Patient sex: M
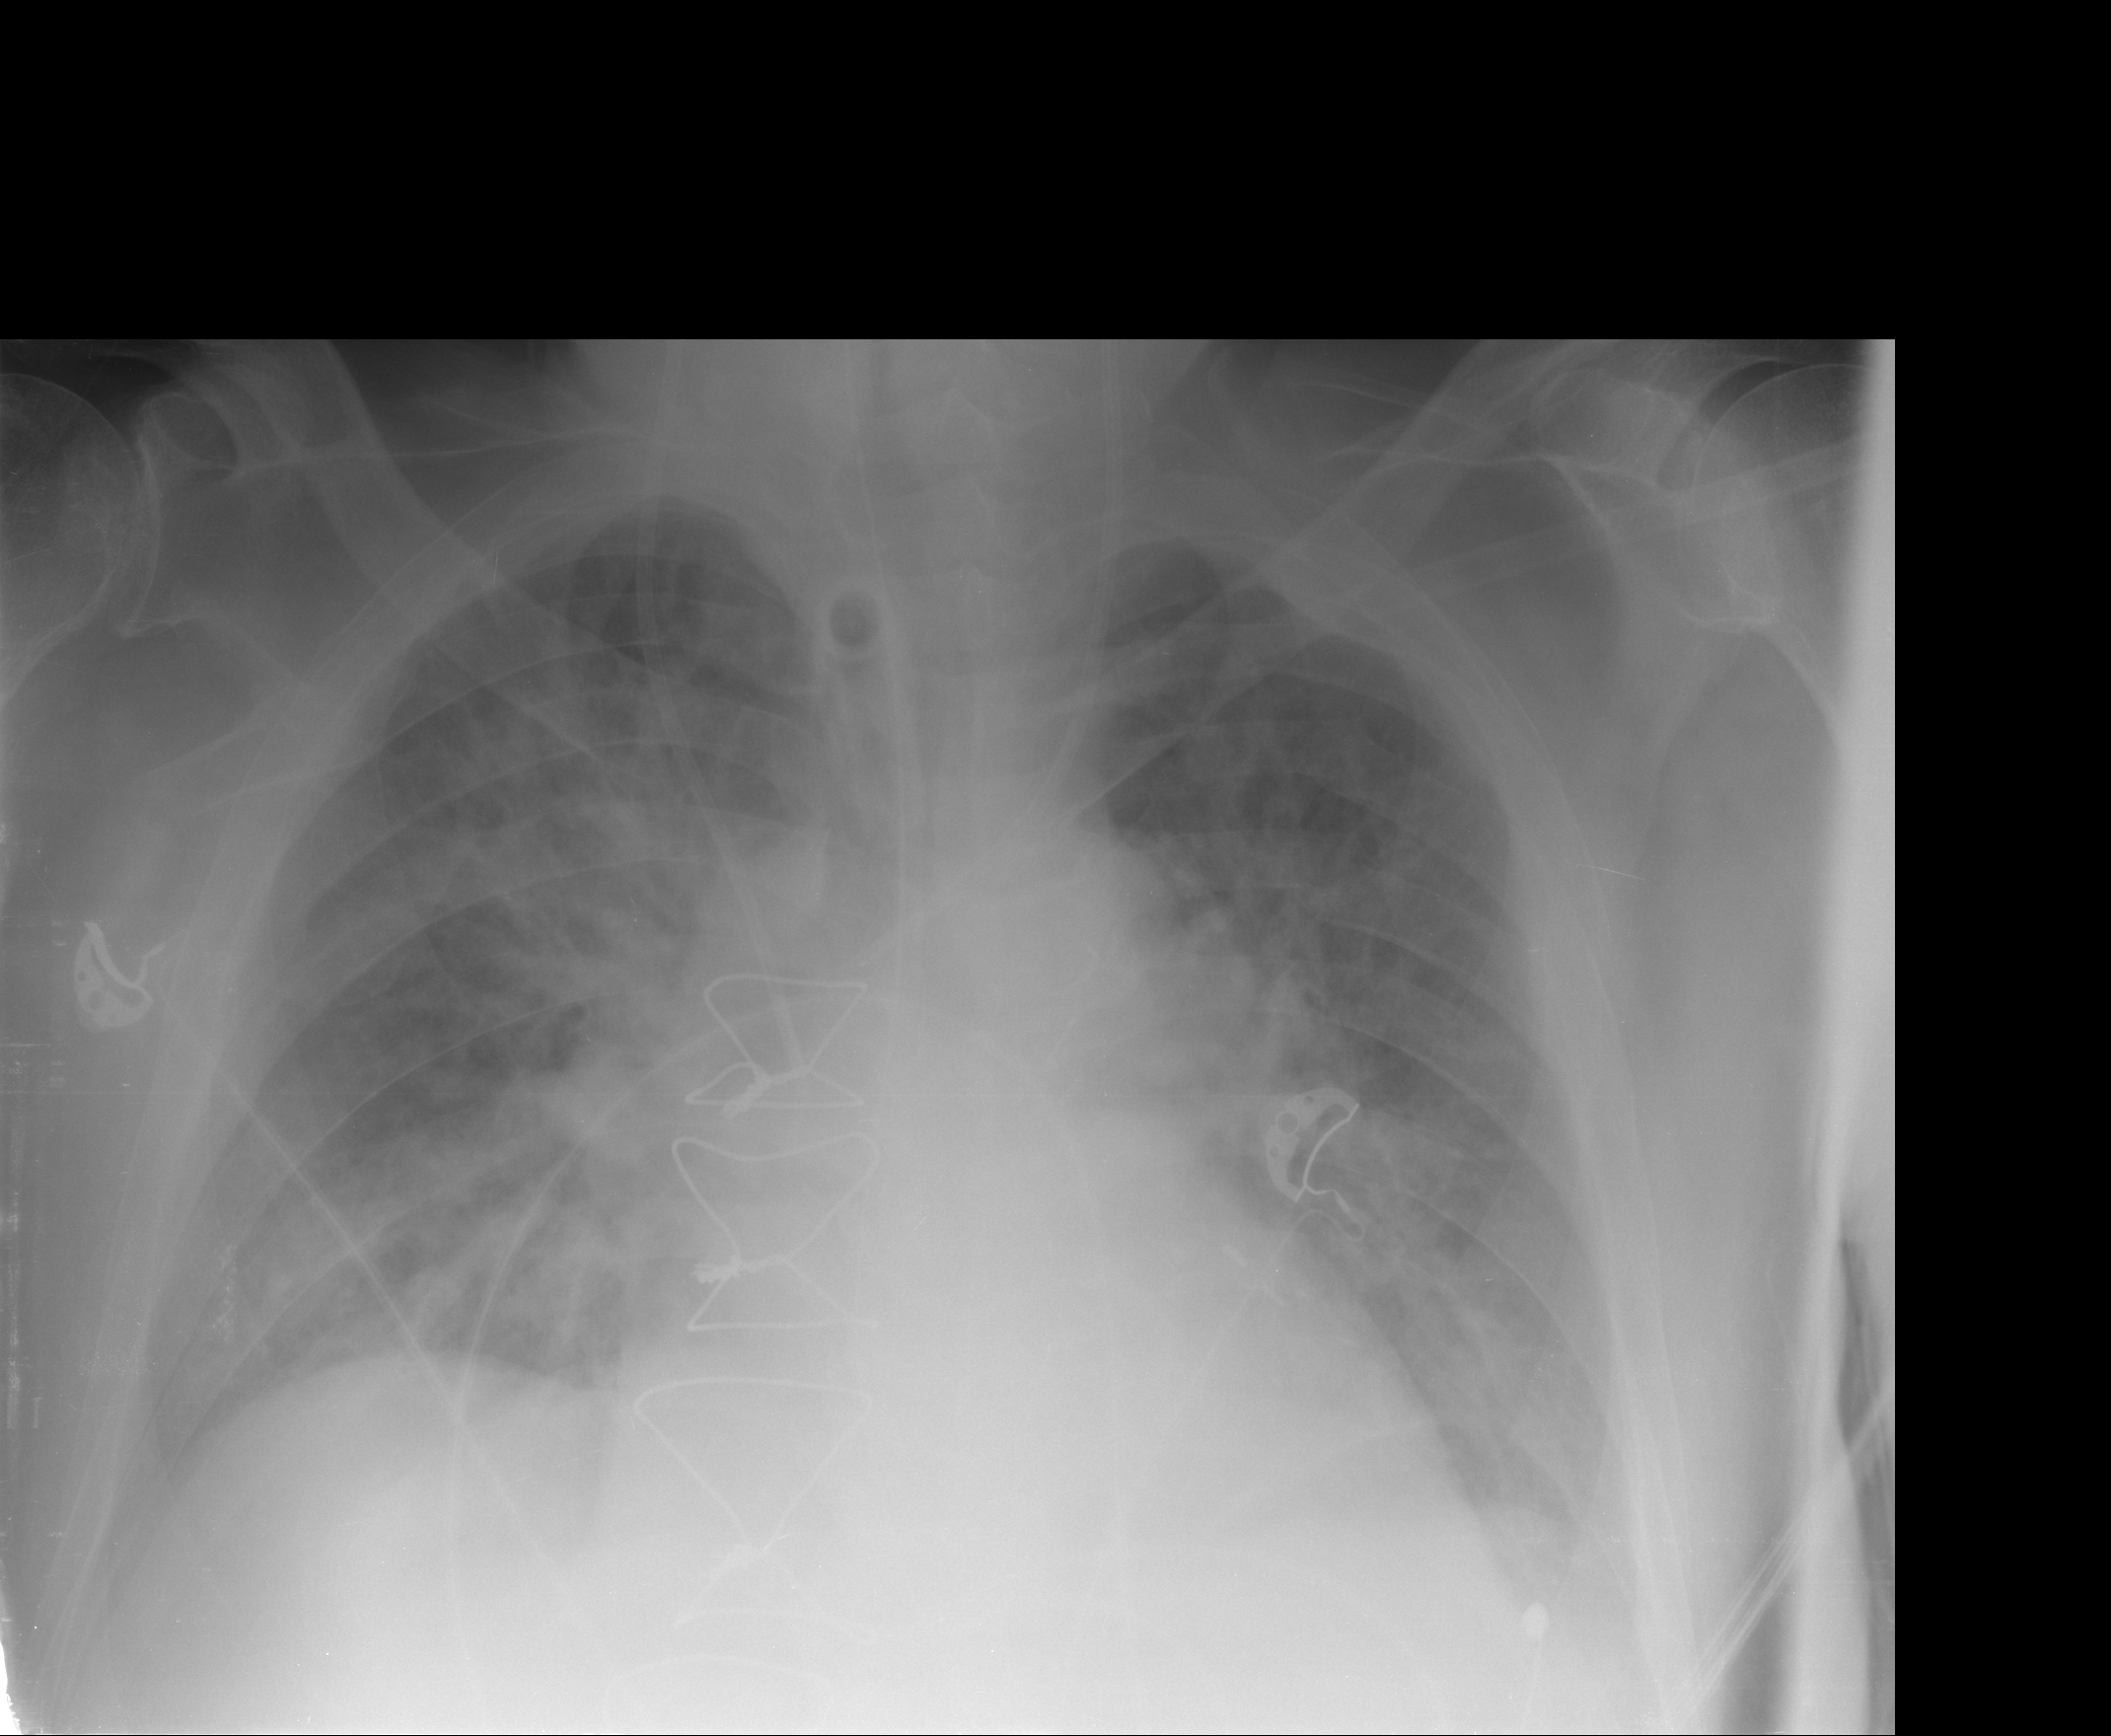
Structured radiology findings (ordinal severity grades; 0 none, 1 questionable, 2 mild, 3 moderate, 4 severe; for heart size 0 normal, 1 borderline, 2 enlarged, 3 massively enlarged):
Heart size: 1
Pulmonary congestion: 3
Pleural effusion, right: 1
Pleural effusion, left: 1
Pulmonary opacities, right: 3
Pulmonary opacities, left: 2
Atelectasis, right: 2
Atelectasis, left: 2